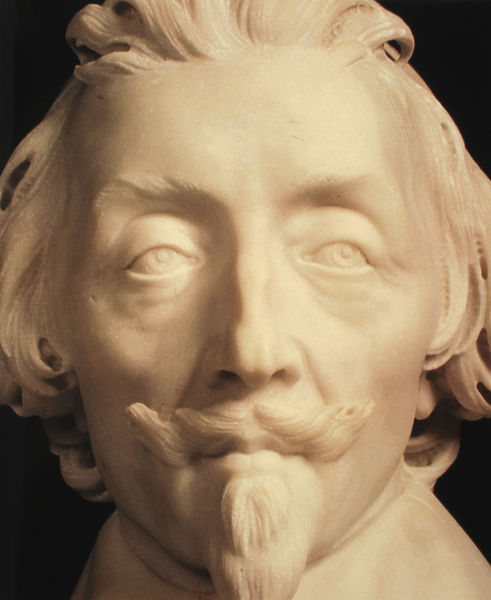
Titel: Porträt Kardinal Armand-Jean du Plessis, Herzog von Richelieu (Detail)
Künstler: Gianlorenzo Bernini
Standort: Paris
Institution: Musée du Louvre
Schlagwörter: kopf, mann, weiß, ocker, ausschnitt, braun, frisur, haar, marmor, mund, nase, ohr, orange, profil, schwarz, stirn, blick, alt, bart, schnurrbart, augen, barock, falten, gesicht, kragen, stein, bildnis, hals, portrait, porträt, auge, figur, haare, adel, augenbrauen, kinn, lippen, locke, locken, ohren, skulptur, statue, lächeln, wangen, ansicht, ausdruck, schnäuzer, falte, detail, brauen, büste, pupillen, mimik, bildhauerei, plastik, poliert, augenbraue, fein, kinnbart, schnauzbart, schnauzer, ziegenbart, lider, ohrläppchen, foto, fotografie, photographie, kardinal, augenlider, charakter, spitzbart, nasenlöcher, photo, fragment, farbfoto, müde, haaransatz, oberlippenbart, gesichtszüge, gips, nasenspitze, kanzler, aufnahme, eierschalenweiß, strähnen, elfenbein, bildhauer, nach oben, skultur, lid, bernini, mud, farnfoto, nasenrücken, nade, marmorbüste, richelieu, skulpiert, wanken, aroogant